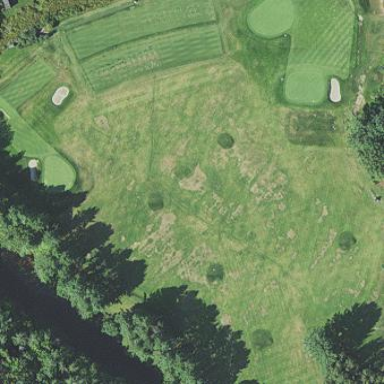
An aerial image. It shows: Golf course surrounded by greenery.